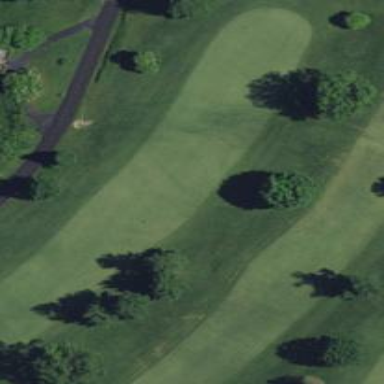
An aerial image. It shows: Golf hole.